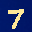
Label: 7